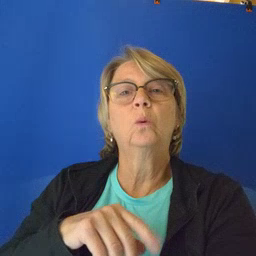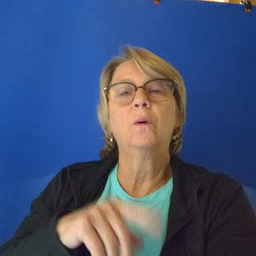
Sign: radio